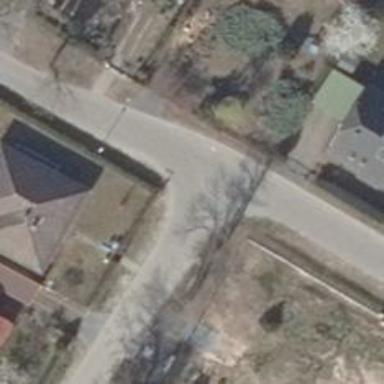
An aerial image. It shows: Residential road.